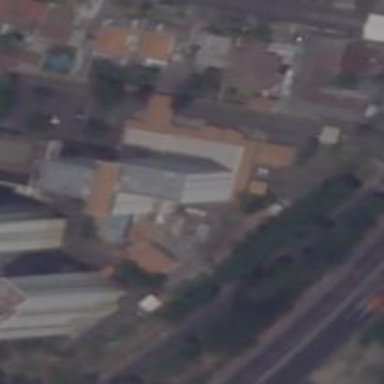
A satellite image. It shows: Hotel building.